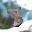
Label: 8